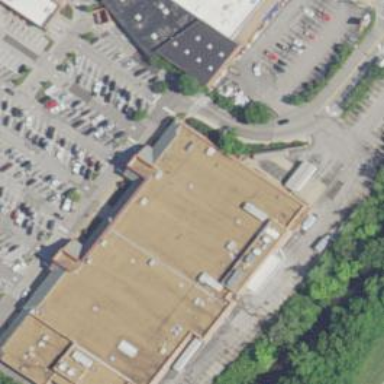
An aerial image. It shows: Supermarket.